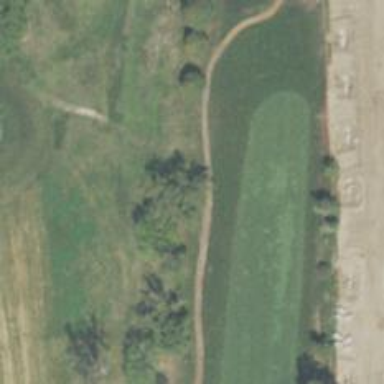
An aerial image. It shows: Well-maintained path used as golf cart path. The tracktype is grade1.